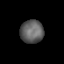
Tissue: prostate
Cell type: T cells
Senescence score: 0.3096
Nuclear area (px): 523
Mean DAPI intensity: 96.579